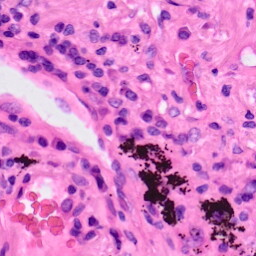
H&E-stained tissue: Lung